Question: I'm using the IDE PhpStorm 7.1.4 and trying to make an .htaccess file to stop users from going into a specific directory.
My folder structure is like this:

I want to make it so that users can't go in the '/app' folder or any folders inside that folder. For this, I've figured out that I can use this piece of code inside '.htaccess':
'''
Options -Indexes
'''
I'm using the PHP web server from PHPStorm itself (which goes to 'localhost:63342/projectname/folderinproject/etc/etc/').
- When directing to the page to the '/app' folder, I get an 404 error,
saying the index file doesn't exist.- When I have made an 'index.php' file inside the '/app' folder, and I am redirecting to the '/app' folder, it just loading up the 'index.php'.- When doing this with just a normal HTML project and opening the 'index.html' via my windows explorer, the same problem occurs
How can I make it so that my project would actually respond on the '.htaccess' file and wont allow me or other users to go into the '/app' folder?
---
I figured out that when I copy all my files from my project to the 'c:\xampp\htdocs\' folder and turn on my Apache server inside of XAMPP, the '.htaccess' file is working whenever I open it via my regular browser (without selecting 'index.php' in PhpStorm and choosing 'Open in browser...').
Is there any way I can do this same thing in PhpStorm without moving all the files?
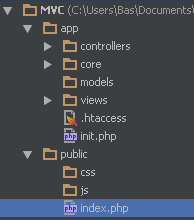
Answer: If you are using the default configured web server, you are actually using PHP's new web server feature, which doesn't listen to '.htaccess' files. Only Apache listens to '.htaccess' files.
If you are wanting to test this functionality, you can either setup a VM running Linux and test, or setup <URL> on your system and run from there.
# EDIT 1
---
Ok, can you add a little more detail about the exact problem? When you access 'localhost/app/' it is displaying the 'index.php' file, instead of the '404'. Does the application work entirely through the 'index.php' file? If so, is the 'index.php' file in the 'app' or 'public'?
# EDIT 2
---
Ok, here's what you need to do. Place an '.htaccess' file in the root of your app directory. Clear the contents of this '.htaccess' and place the line 'DENY from ALL'. You can keep the '.htaccess' file in the root of the project.
# EDIT 3
---
PHPStorm is going to use the PHP Engine's web server. If you add the XAMPP location as a deployment path, it's fairly quick to deploy to. You can even setup PHPStorm to automatically deploy files to the XAMPP location on save. Here's the walk-through on the JetBrains site <URL>.
The '.htaccess' plugins are mainly for editing and formating, not for modifying PHP Engine's server environment.